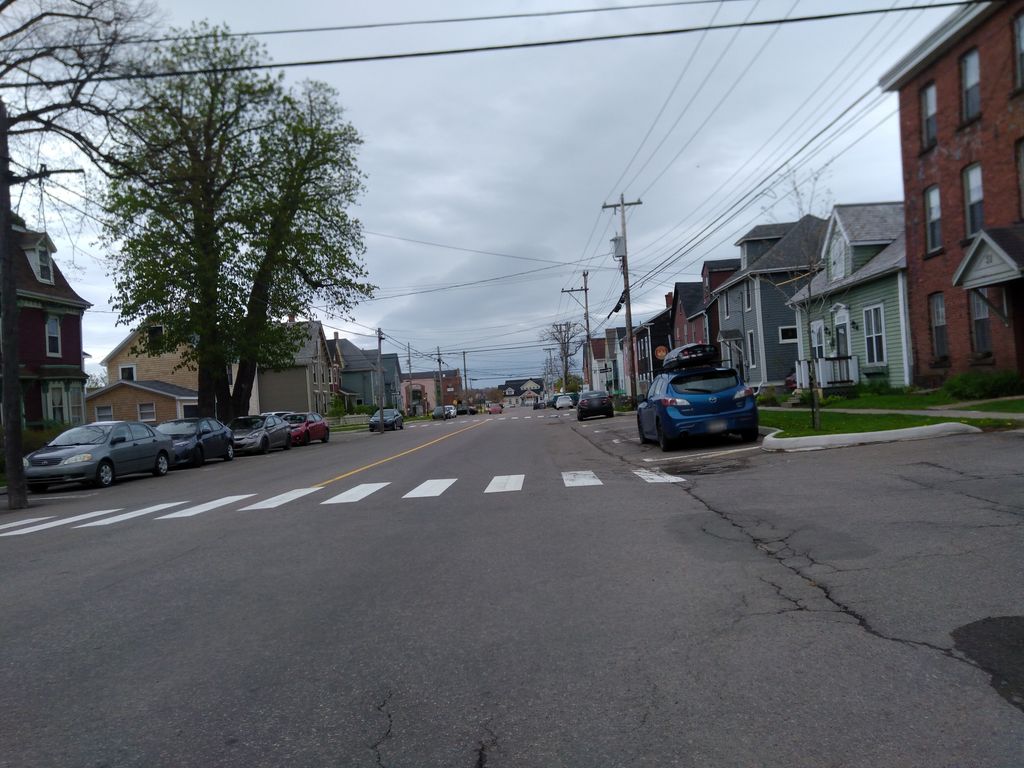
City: charlottetown